Question: Here is my code... its identical to the example code... except for the end, where I changed it to download directly from the browser instead of creating a file on the server.
When I download the excel this is all I see (no chart):

'''
<?php
/** Error reporting */
error_reporting(E_ALL);
ini_set('display_errors', TRUE);
ini_set('display_startup_errors', TRUE);
date_default_timezone_set('Europe/London');
define('EOL',(PHP_SAPI == 'cli') ? PHP_EOL : '<br />');
date_default_timezone_set('Europe/London');
/**
* PHPExcel
*
* Copyright (C) 2006 - 2014 PHPExcel
*
* This library is free software; you can redistribute it and/or
* modify it under the terms of the GNU Lesser General Public
* License as published by the Free Software Foundation; either
* version 2.1 of the License, or (at your option) any later version.
*
* This library is distributed in the hope that it will be useful,
* but WITHOUT ANY WARRANTY; without even the implied warranty of
* MERCHANTABILITY or FITNESS FOR A PARTICULAR PURPOSE. See the GNU
* Lesser General Public License for more details.
*
* You should have received a copy of the GNU Lesser General Public
* License along with this library; if not, write to the Free Software
* Foundation, Inc., 51 Franklin Street, Fifth Floor, Boston, MA 02110-1301 USA
*
* @category PHPExcel
* @package PHPExcel
* @copyright Copyright (c) 2006 - 2014 PHPExcel (http://www.codeplex.com/PHPExcel)
* @license http://www.gnu.org/licenses/old-licenses/lgpl-2.1.txt LGPL
* @version 1.8.0, 2014-03-02
*/
/** PHPExcel */
require_once 'Classes/PHPExcel.php';
$objPHPExcel = new PHPExcel();
$objWorksheet = $objPHPExcel->getActiveSheet();
$objWorksheet->fromArray(
array(
array('', 2010, 2011, 2012),
array('Q1', 12, 15, 21),
array('Q2', 56, 73, 86),
array('Q3', 52, 61, 69),
array('Q4', 30, 32, 0),
)
);
// Set the Labels for each data series we want to plot
// Datatype
// Cell reference for data
// Format Code
// Number of datapoints in series
// Data values
// Data Marker
$dataseriesLabels = array(
new PHPExcel_Chart_DataSeriesValues('String', 'Worksheet!$B$1', NULL, 1), // 2010
new PHPExcel_Chart_DataSeriesValues('String', 'Worksheet!$C$1', NULL, 1), // 2011
new PHPExcel_Chart_DataSeriesValues('String', 'Worksheet!$D$1', NULL, 1), // 2012
);
// Set the X-Axis Labels
// Datatype
// Cell reference for data
// Format Code
// Number of datapoints in series
// Data values
// Data Marker
$xAxisTickValues = array(
new PHPExcel_Chart_DataSeriesValues('String', 'Worksheet!$A$2:$A$5', NULL, 4), // Q1 to Q4
);
// Set the Data values for each data series we want to plot
// Datatype
// Cell reference for data
// Format Code
// Number of datapoints in series
// Data values
// Data Marker
$dataSeriesValues = array(
new PHPExcel_Chart_DataSeriesValues('Number', 'Worksheet!$B$2:$B$5', NULL, 4),
new PHPExcel_Chart_DataSeriesValues('Number', 'Worksheet!$C$2:$C$5', NULL, 4),
new PHPExcel_Chart_DataSeriesValues('Number', 'Worksheet!$D$2:$D$5', NULL, 4),
);
// Build the dataseries
$series = new PHPExcel_Chart_DataSeries(
PHPExcel_Chart_DataSeries::TYPE_BARCHART, // plotType
PHPExcel_Chart_DataSeries::GROUPING_CLUSTERED, // plotGrouping
range(0, count($dataSeriesValues)-1), // plotOrder
$dataseriesLabels, // plotLabel
$xAxisTickValues, // plotCategory
$dataSeriesValues // plotValues
);
// Set additional dataseries parameters
// Make it a horizontal bar rather than a vertical column graph
$series->setPlotDirection(PHPExcel_Chart_DataSeries::DIRECTION_BAR);
// Set the series in the plot area
$plotarea = new PHPExcel_Chart_PlotArea(NULL, array($series));
// Set the chart legend
$legend = new PHPExcel_Chart_Legend(PHPExcel_Chart_Legend::POSITION_RIGHT, NULL, false);
$title = new PHPExcel_Chart_Title('Test Bar Chart');
$yAxisLabel = new PHPExcel_Chart_Title('Value ($k)');
// Create the chart
$chart = new PHPExcel_Chart(
'chart1', // name
$title, // title
$legend, // legend
$plotarea, // plotArea
true, // plotVisibleOnly
0, // displayBlanksAs
NULL, // xAxisLabel
$yAxisLabel // yAxisLabel
);
// Set the position where the chart should appear in the worksheet
$chart->setTopLeftPosition('A7');
$chart->setBottomRightPosition('H20');
// Add the chart to the worksheet
$objWorksheet->addChart($chart);
// Redirect output to a client's web browser (Excel2007)
header('Content-Type: application/vnd.openxmlformats-officedocument.spreadsheetml.sheet');
header('Content-Disposition: attachment;filename="SurveyReport.xlsx"');
header('Cache-Control: max-age=0');
$objWriter = PHPExcel_IOFactory::createWriter($objPHPExcel, 'Excel2007');
$objWriter->save('php://output');
'''
Am I missing something?
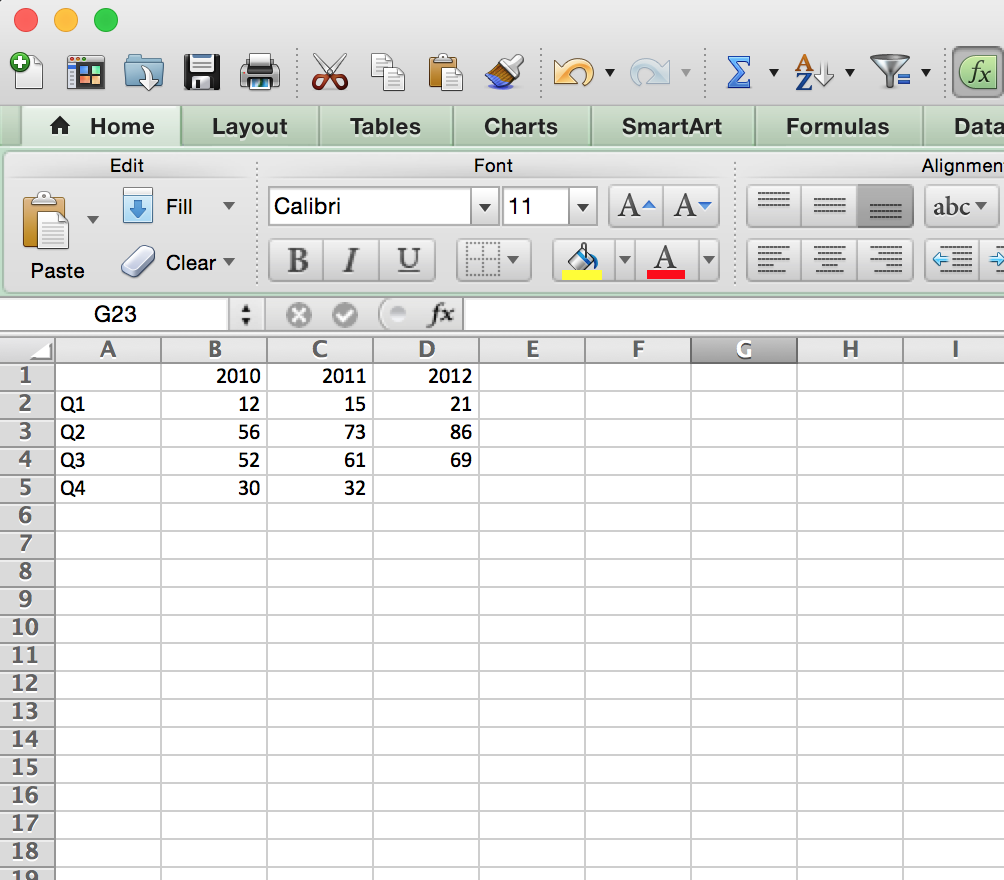
Answer: Wow I forgot a crucial part. Hope this helps anyone else who missed it.
'''
$objWriter->setIncludeCharts(TRUE);
'''
So it should look like this:
'''
$objWriter = PHPExcel_IOFactory::createWriter($objPHPExcel, 'Excel2007');
$objWriter->setIncludeCharts(TRUE);
$objWriter->save('php://output');
'''